Question: I'm upgrading a rails application from rails 3.2 to 4.2.0.rc2.
While trying to run the Application I got this.

'''
source 'https://rubygems.org'
gem 'rails', '4.2.0.rc2'
gem 'pg'
gem 'net-ldap'
gem "paperclip"
gem 'cancan'
gem "fastercsv"
gem 'csv_importer'
gem "httparty"
gem 'json'
gem 'will_paginate'
gem 'pusher'
gem 'tinymce-rails'
gem 'rubyzip'
gem 'rinku'
gem 'activerecord-session_store'
gem 'sass-rails'
gem 'coffee-rails'
gem 'uglifier'
gem 'jquery-datatables-rails'
gem 'jquery-rails'
gem 'rufus-scheduler'
gem "sprockets"
gem 'jquery-ui-rails'
gem 'newrelic_rpm'
'''
'''
jquery-datatables-rails (3.1.1)
actionpack (>= 3.1)
jquery-rails
railties (>= 3.1)
sass-rails
jquery-rails (4.0.0)
rails-dom-testing (~> 1.0)
railties (>= 4.2.0.beta, < 5.0)
thor (>= 0.14, < 2.0)
jquery-ui-rails (5.0.3)
railties (>= 3.2.16)
'''
'''
<!DOCTYPE html>
<html>
<head>
<title>Work Room</title>
<%= stylesheet_link_tag "application", :media => "all" %>
<%= javascript_include_tag "application" %>
<%#= javascript_include_tag "tinymce.min" %>
<%#= javascript_include_tag 'ckeditor/ckeditor.js' %>
<%= puts "log" %>
<%= puts flash[:error_text] %>
<% if flash[:error_text] %>
<script type="text/javascript" >
//window.alert("You don't have permission to 'Edit/Delete' this comment");
window.alert('<%= flash[:error_text] %>');
</script>
<% end %>
<script src="http://ajax.googleapis.com/ajax/libs/jquery/1/jquery.min.js"></script>
<%= csrf_meta_tags %>
</head>
<body>
<%= yield %>
</body>
</html>
'''
'''
class RolesController < ApplicationController
# GET /roles
# GET /roles.json
before_action :require_login
# load_and_authorize_resource
load_and_authorize_resource except: [:create]
def index
@roles = Role.all.to_a
respond_to do |format|
format.html # index.html.erb
format.json { render json: @roles }
end
end
# GET /roles/1
# GET /roles/1.json
def show
...
...
end
'''
'''
....
//= require jquery
//= require jquery-ui
//= require jquery_ujs
//= require_tree .
//= require tinymce.min
....
'''
By blogging I have tried many solutions for this problem.
If I remove
'''
//= require jquery
//= require jquery-ui
//= require jquery_ujs
'''
these from the application is running. But I need to do some manipulations.
I need some help to solve this problem.
Thank You in Advance...
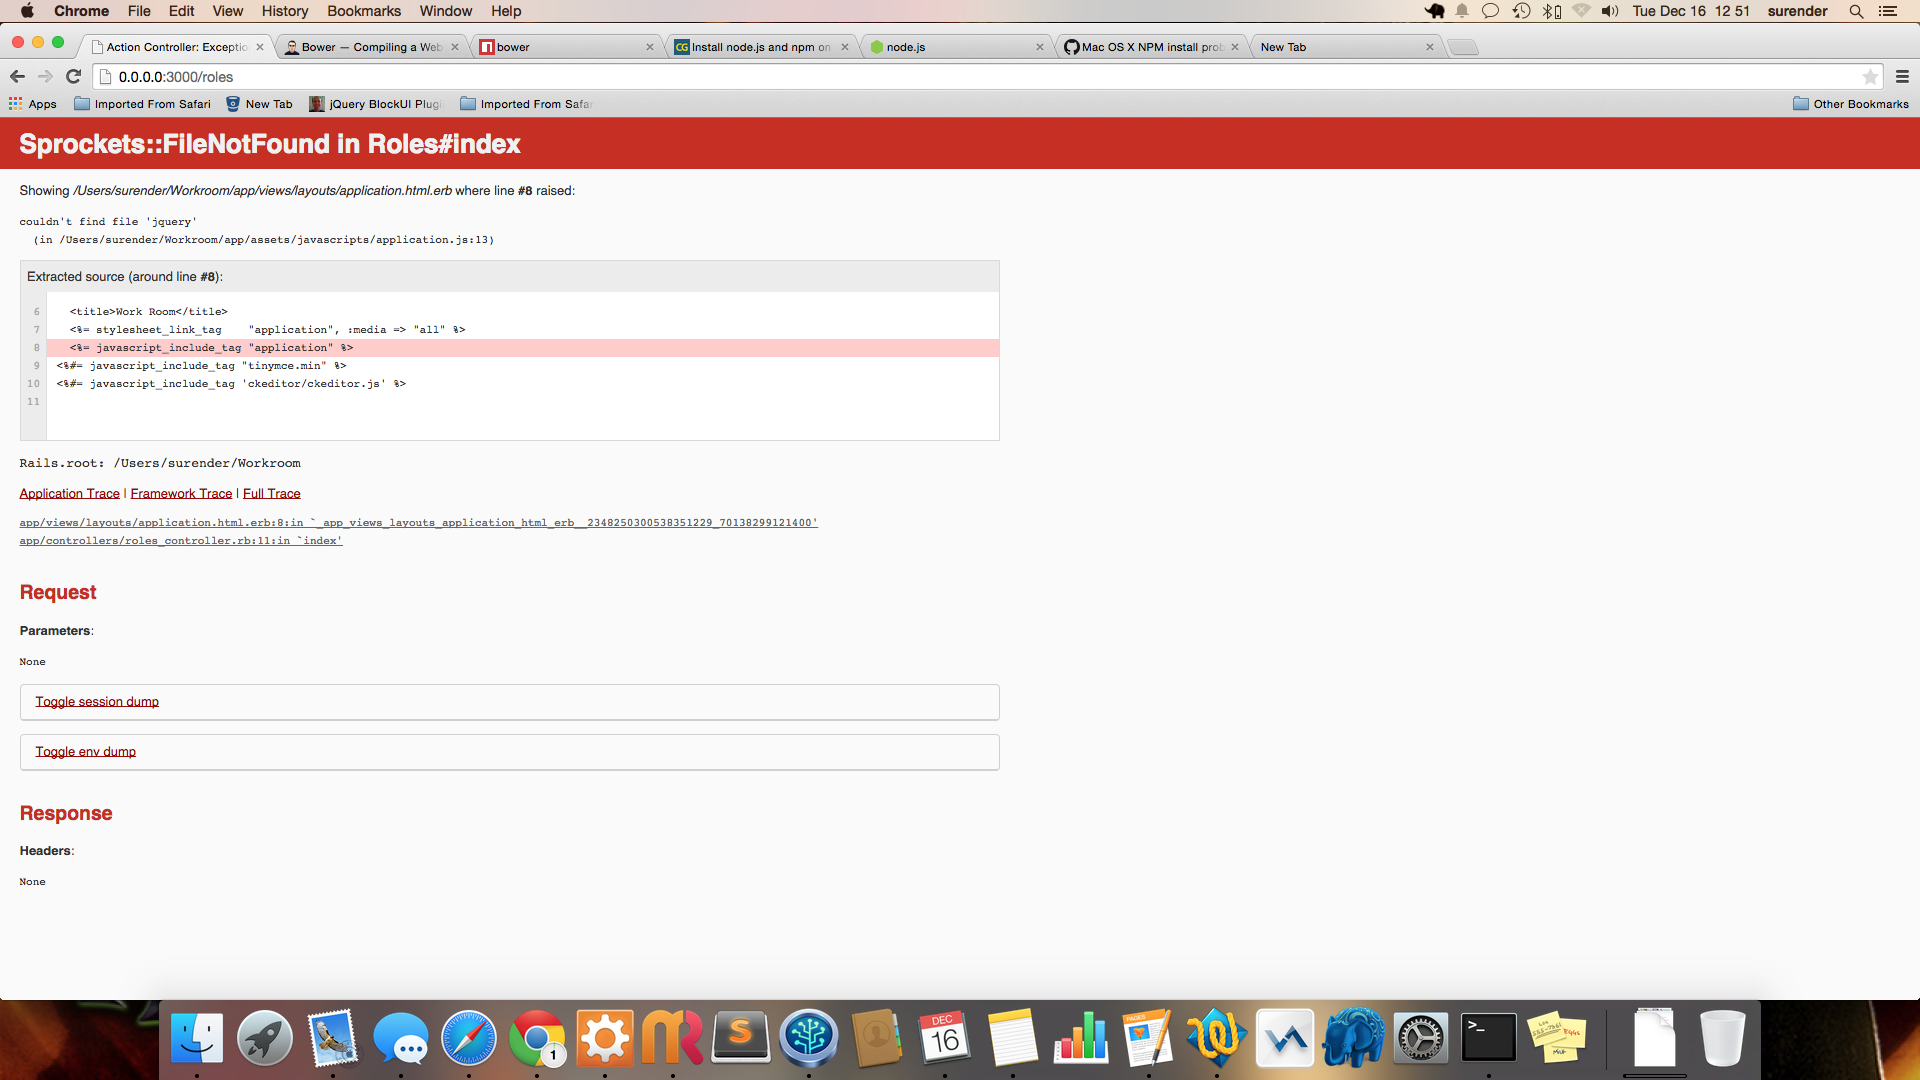
Answer: I just remove the Gemfile.lock by using the terminal.
'''
rm Gemfile.lock
'''
and then 'bundle install'
It worked for me but I don't know why is works.